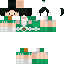
A female human skin with green skin, wearing black long hair dressed in a green robe top and white pants, featuring a closed mouth.